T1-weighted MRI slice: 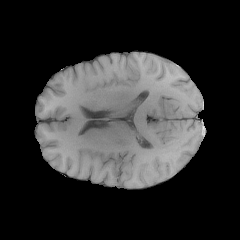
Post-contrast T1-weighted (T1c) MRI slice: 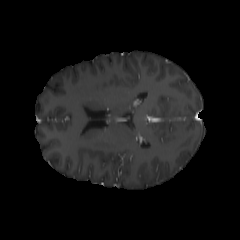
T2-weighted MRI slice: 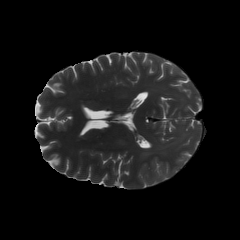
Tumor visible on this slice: yes